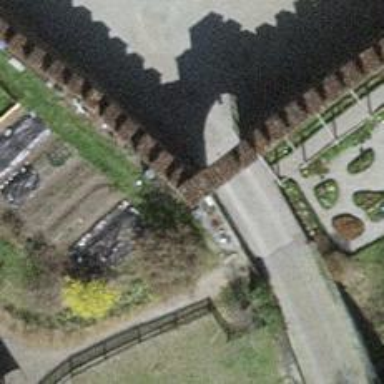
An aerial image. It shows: Castle wall.